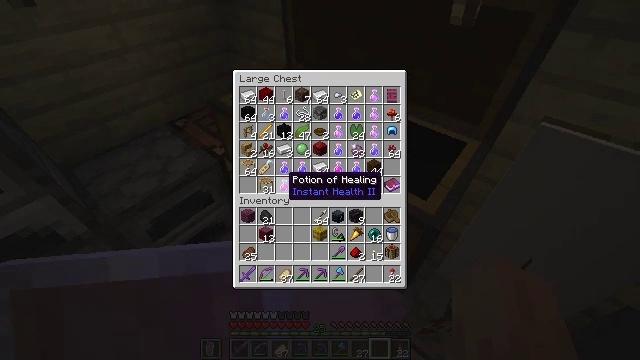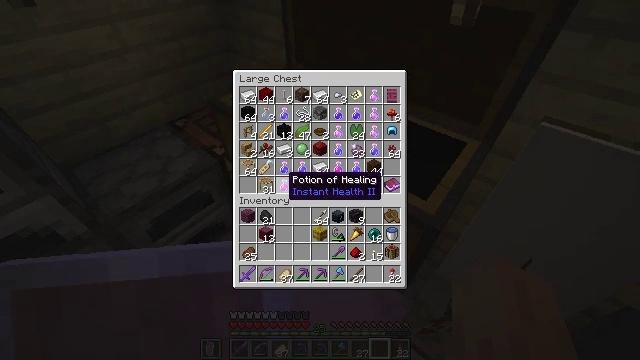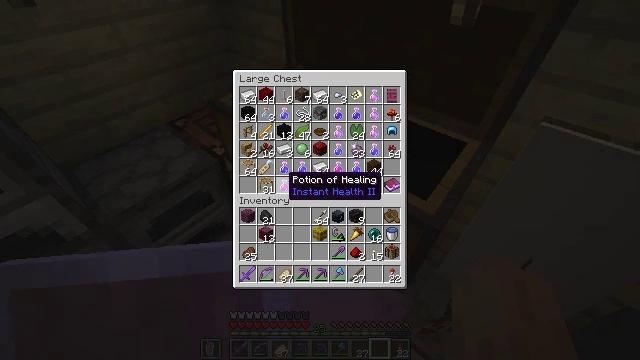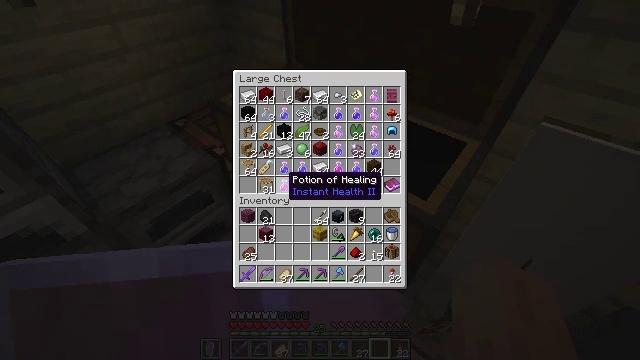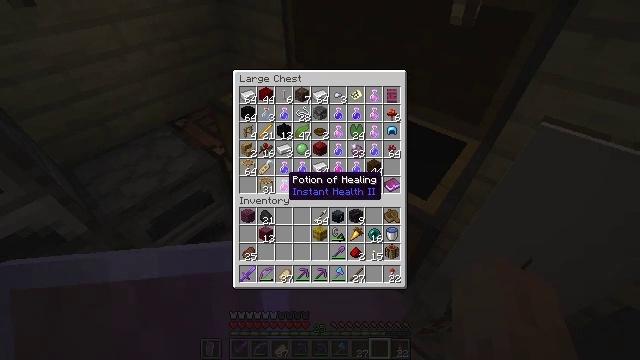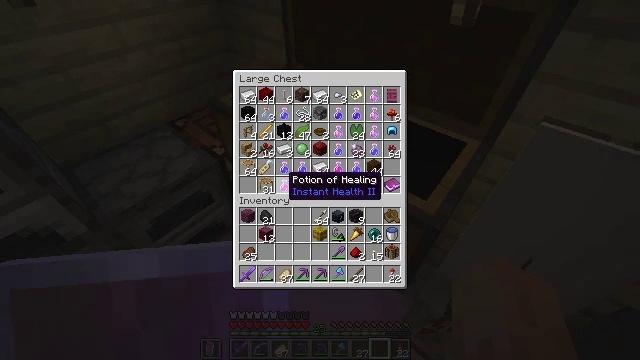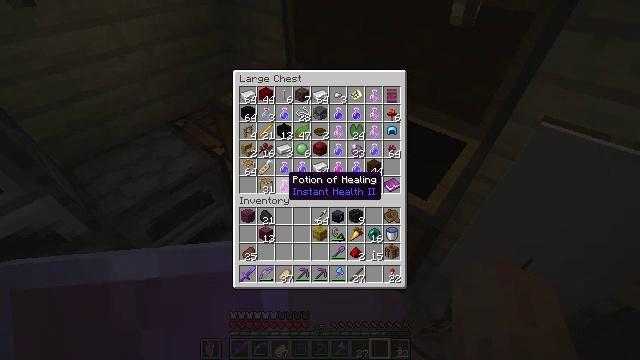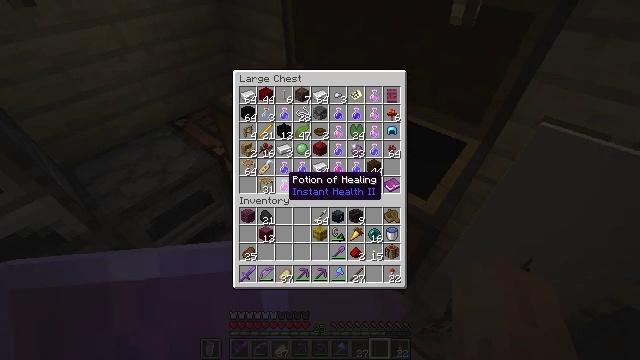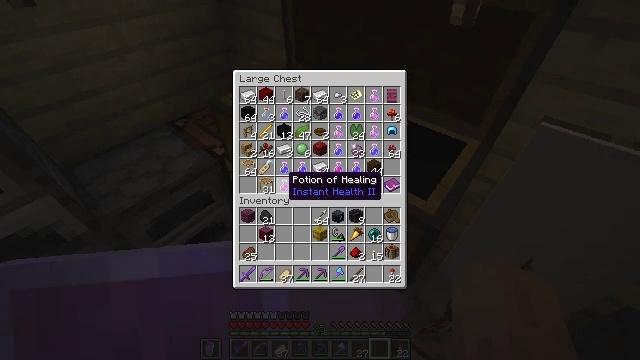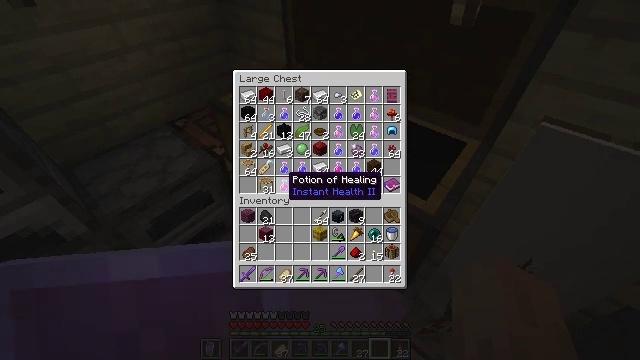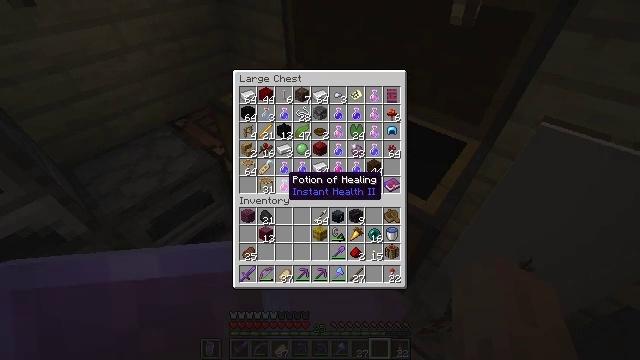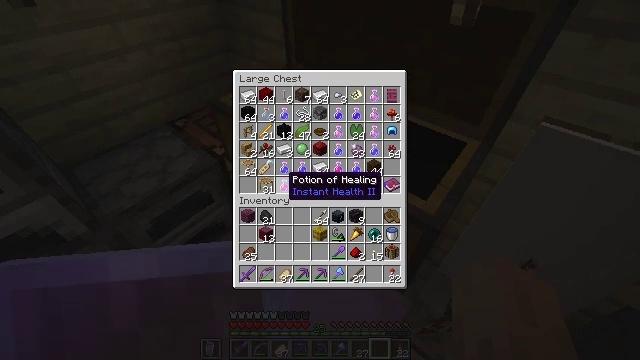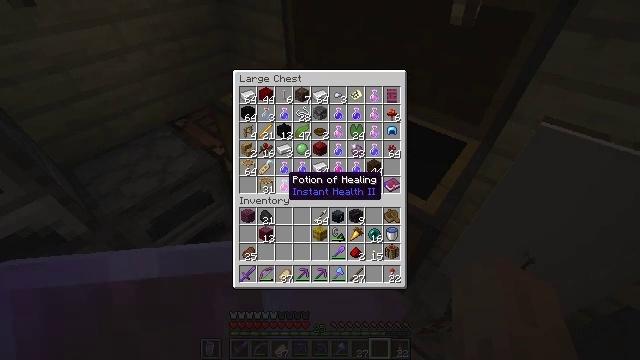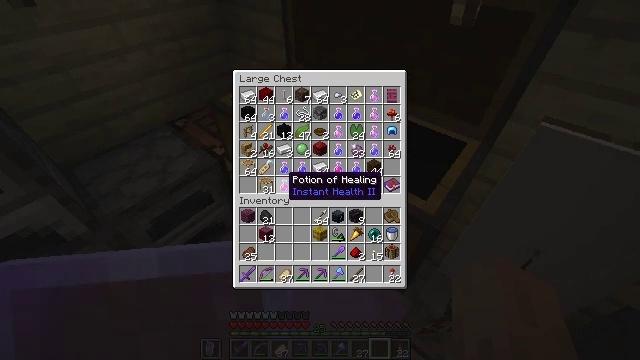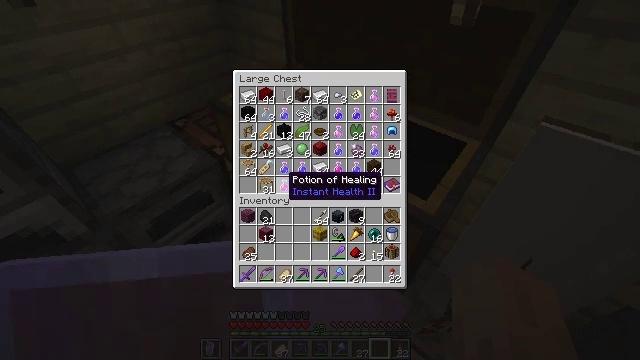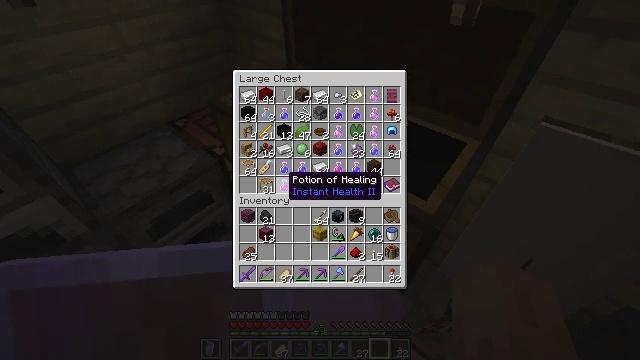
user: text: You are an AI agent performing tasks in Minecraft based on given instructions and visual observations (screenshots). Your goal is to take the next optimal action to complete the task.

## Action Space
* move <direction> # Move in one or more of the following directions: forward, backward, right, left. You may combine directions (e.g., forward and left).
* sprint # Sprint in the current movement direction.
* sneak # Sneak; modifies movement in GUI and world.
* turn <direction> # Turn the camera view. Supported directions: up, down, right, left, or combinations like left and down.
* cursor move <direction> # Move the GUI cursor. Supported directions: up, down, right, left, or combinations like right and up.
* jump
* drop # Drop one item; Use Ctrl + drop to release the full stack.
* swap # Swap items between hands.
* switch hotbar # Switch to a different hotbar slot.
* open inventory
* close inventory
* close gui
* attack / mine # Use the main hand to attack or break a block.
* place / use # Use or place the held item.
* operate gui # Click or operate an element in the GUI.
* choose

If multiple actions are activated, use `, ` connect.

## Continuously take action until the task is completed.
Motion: motion action
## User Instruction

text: Open inventory and craft sugar with sugarcane.
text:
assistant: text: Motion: sneak
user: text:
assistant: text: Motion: sneak
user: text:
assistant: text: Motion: sneak
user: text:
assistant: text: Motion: sneak
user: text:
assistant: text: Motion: sneak
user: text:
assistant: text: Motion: sneak
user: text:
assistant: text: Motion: sneak
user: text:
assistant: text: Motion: sneak
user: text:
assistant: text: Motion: sneak
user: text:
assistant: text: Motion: sneak
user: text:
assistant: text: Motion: sneak
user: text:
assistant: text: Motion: sneak
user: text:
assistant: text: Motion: sneak
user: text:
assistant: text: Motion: sneak
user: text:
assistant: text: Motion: sneak
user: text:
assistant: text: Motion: sneak
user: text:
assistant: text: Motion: sneak
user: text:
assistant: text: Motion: sneak
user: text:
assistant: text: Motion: sneak
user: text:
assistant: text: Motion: sneak
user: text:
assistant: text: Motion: sneak
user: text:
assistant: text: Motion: sneak
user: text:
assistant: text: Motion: sneak
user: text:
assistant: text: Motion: sneak
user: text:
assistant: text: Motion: sneak
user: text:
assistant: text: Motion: no_op
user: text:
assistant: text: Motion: no_op
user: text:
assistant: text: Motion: no_op
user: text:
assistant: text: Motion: no_op
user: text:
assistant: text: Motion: no_op